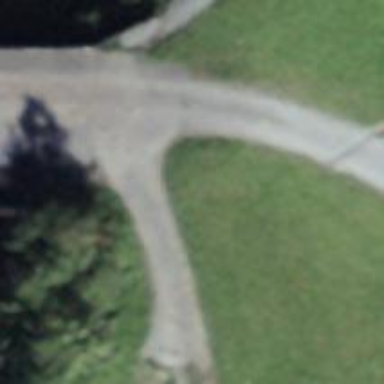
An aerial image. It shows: Path with pebblestone surface.